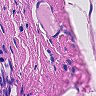
Metastatic tissue present: no